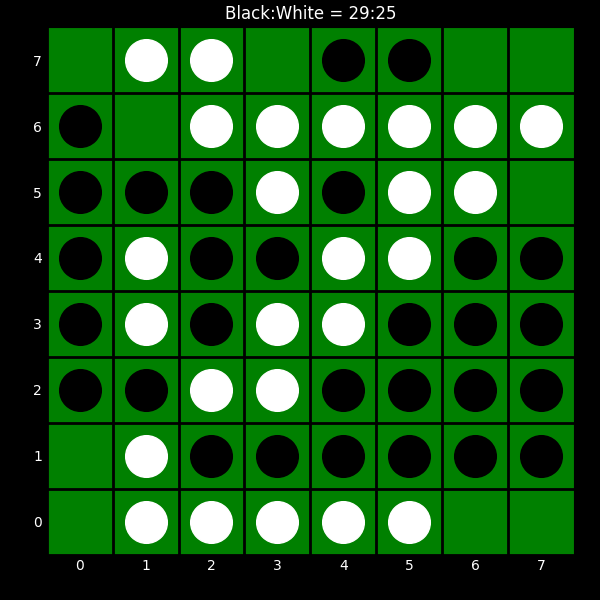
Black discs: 29
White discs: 25